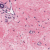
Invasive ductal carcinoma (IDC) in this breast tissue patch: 0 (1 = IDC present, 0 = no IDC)